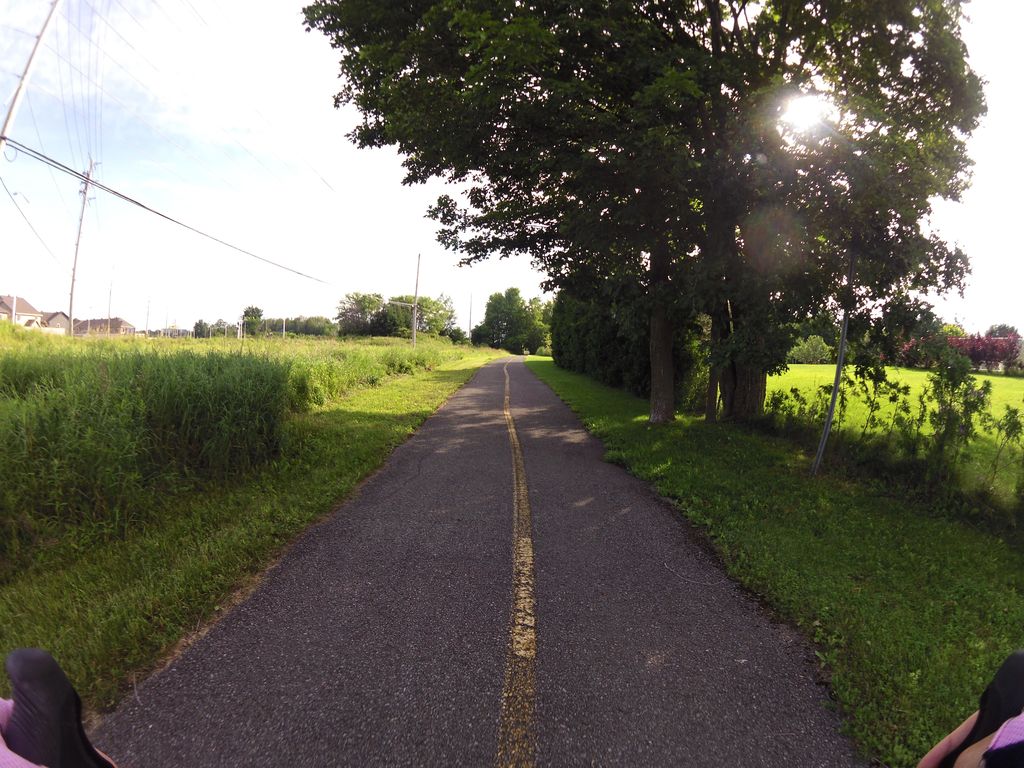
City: ottawa-gatineau